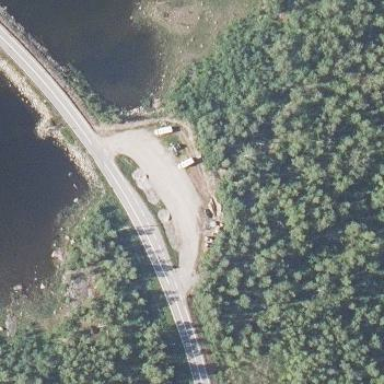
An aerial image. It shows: Rest area along the road.